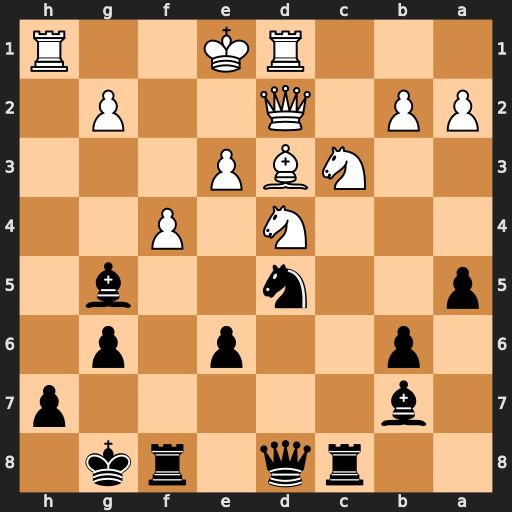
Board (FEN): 2rq1rk1/1b5p/1p2p1p1/p2n2b1/3N1P2/2NBP3/PP1Q2P1/3RK2R
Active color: b
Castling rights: K
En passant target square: -
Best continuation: Nxf4